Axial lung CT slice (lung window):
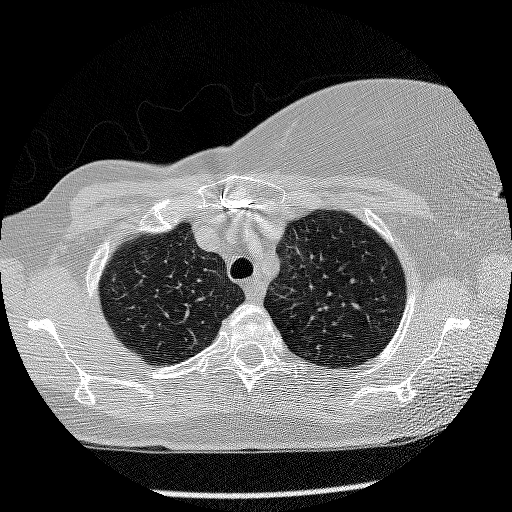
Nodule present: no